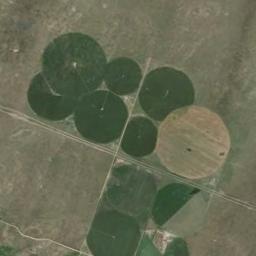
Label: circular_farmland